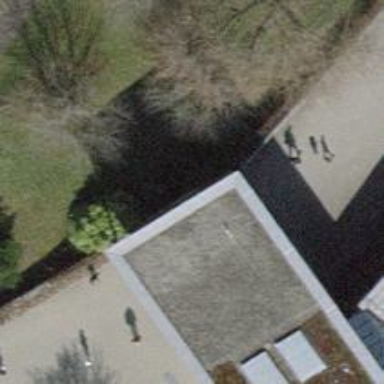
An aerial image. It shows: Building passage tunnel with footway paved with paving stones.